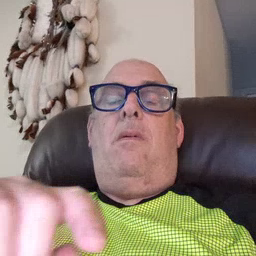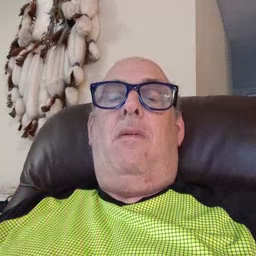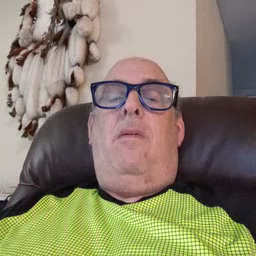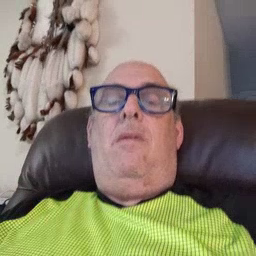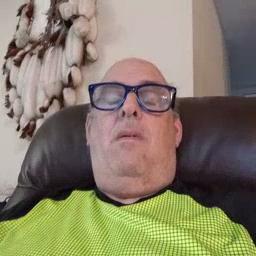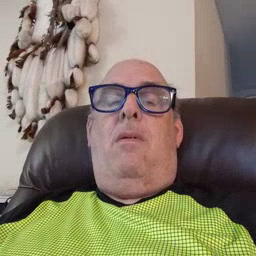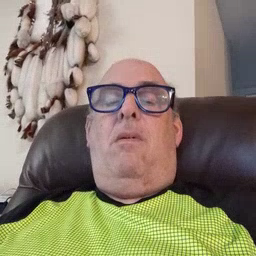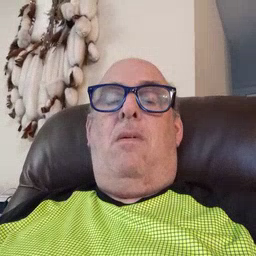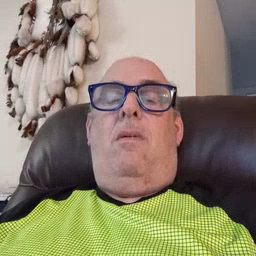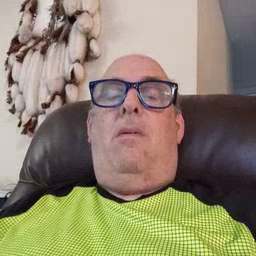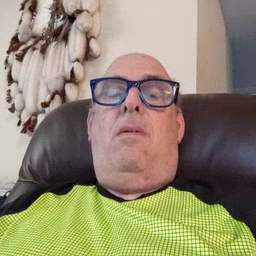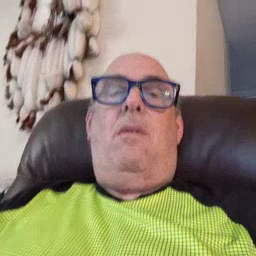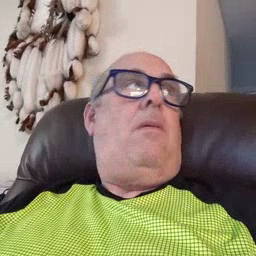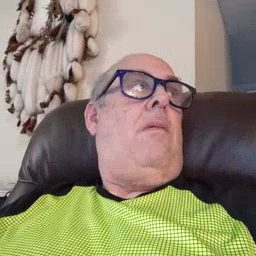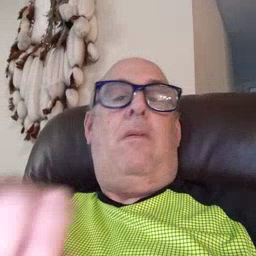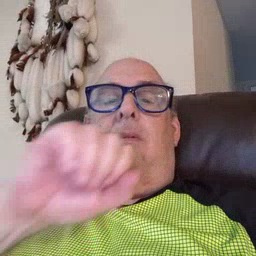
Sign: blow